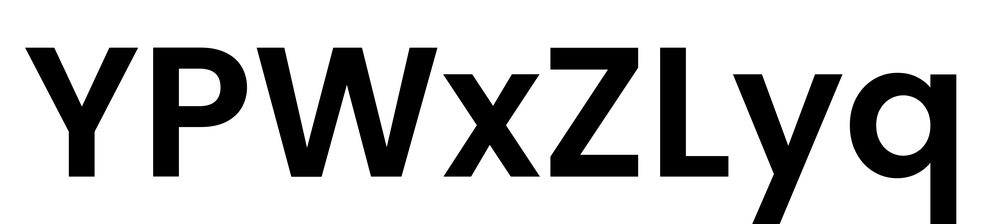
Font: Poppins-SemiBold